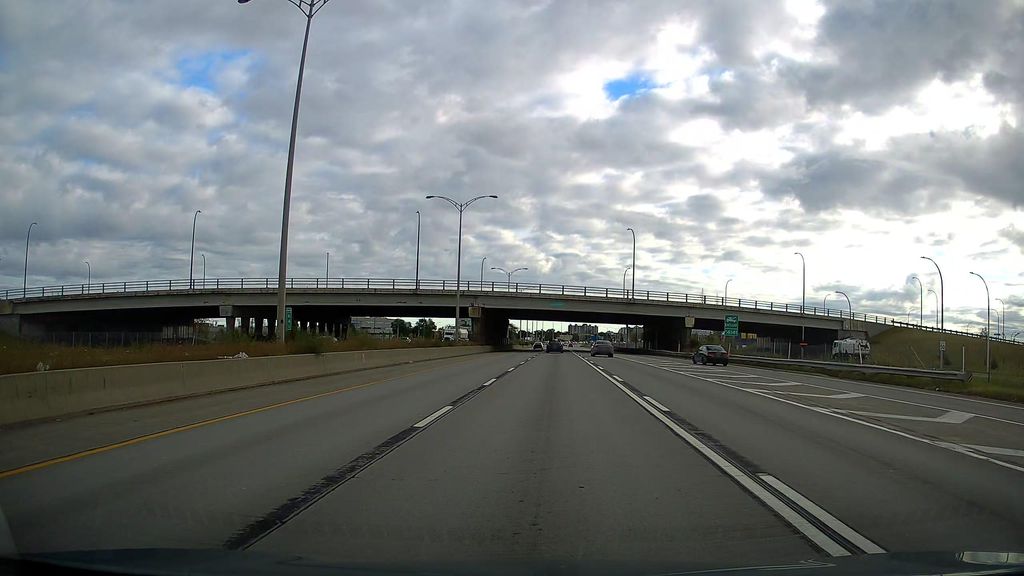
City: montreal